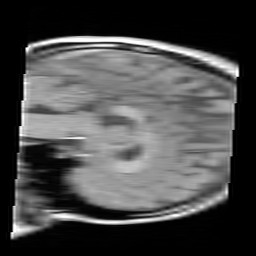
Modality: FLASH
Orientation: sagittal
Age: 19
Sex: female
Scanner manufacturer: siemens
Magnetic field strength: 3 T
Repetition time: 0.245 s
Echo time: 0.0026 s